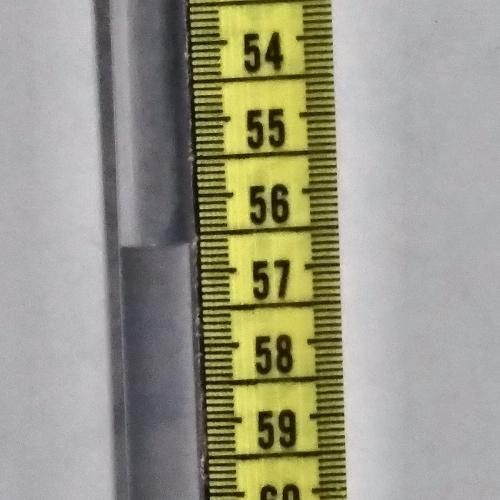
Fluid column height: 56.6 cm